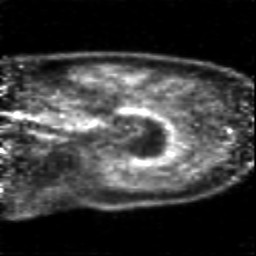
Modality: PET
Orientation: sagittal
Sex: male
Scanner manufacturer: siemens